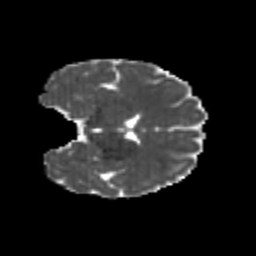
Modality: MD
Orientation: coronal
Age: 20
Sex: female
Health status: healthy
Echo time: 0.074 s